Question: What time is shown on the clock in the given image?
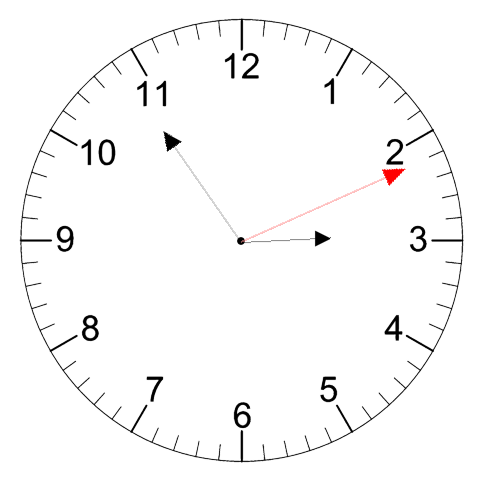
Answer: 02:54:11